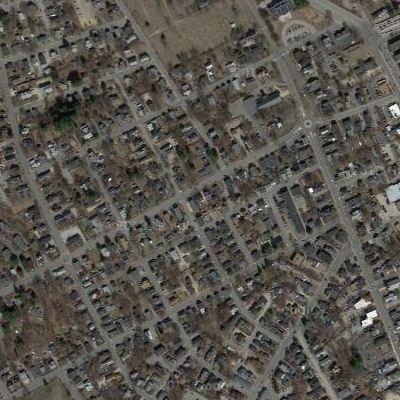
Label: fResident